Interaction volume radius: 5 \u00c5
Interaction volume height: 25 \u00c5
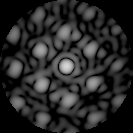
Disorder parameter: 0.3723